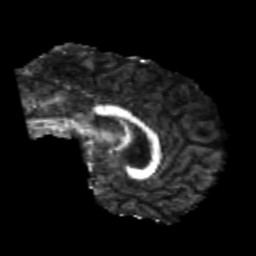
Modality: FA
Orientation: sagittal
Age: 21
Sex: male
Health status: healthy
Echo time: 0.074 s